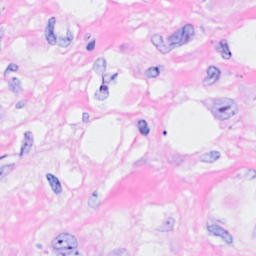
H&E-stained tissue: Breast